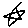
Label: star